Interaction volume radius: 5 \u00c5
Interaction volume height: 15 \u00c5
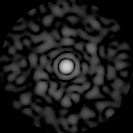
Disorder parameter: 0.8831